Question: I have created a custom xml file that contains some elements that make up the rows in a ListView. I've set the preview of the ListView to be this xml file. I can't figure out how to get rid of the default "Item 1", "Item 2", "Item 3" ... however.
Does anyone have an idea on what could be causing this?
Here's the code as well as a screenshot:
'''
<?xml version="1.0" encoding="utf-8"?>
<LinearLayout xmlns:android="http://schemas.android.com/apk/res/android"
android:orientation="vertical"
android:layout_width="match_parent"
android:layout_height="match_parent"
android:paddingLeft="8dp"
android:paddingRight="8dp">
<ListView android:id="@android:id/list"
android:layout_width="match_parent"
android:layout_height="match_parent"
android:layout_weight="1"
android:drawSelectorOnTop="false">
<!-- Preview: listitem=@layout/my_custom_list_row -->
</ListView>
</LinearLayout>
'''
'''
<?xml version="1.0" encoding="utf-8"?>
<LinearLayout xmlns:android="http://schemas.android.com/apk/res/android"
android:layout_width="fill_parent"
android:layout_height="wrap_content"
android:padding="6dip"
android:orientation="horizontal">
<CheckBox
android:id="@+id/icon"
android:layout_width="wrap_content"
android:layout_height="fill_parent"
android:layout_marginRight="6dip"
/>
<LinearLayout xmlns:android="http://schemas.android.com/apk/res/android"
android:layout_width="fill_parent"
android:layout_height="wrap_content"
android:padding="6dip"
android:orientation="vertical" >
<TextView
android:id="@+id/secondLine"
android:layout_width="fill_parent"
android:layout_height="wrap_content"
android:singleLine="true"
android:ellipsize="marquee"
android:text="Senders Name"
android:textStyle="bold" />
<TextView
android:layout_width="fill_parent"
android:layout_height="wrap_content"
android:gravity="center_vertical"
android:text="Subject"
android:textStyle="italic" />
<TextView
android:layout_width="fill_parent"
android:layout_height="wrap_content"
android:lines="3"
android:gravity="center_vertical"
android:text="Lorem ipsum dolor sit amet, consectetur adipiscing elit. Nulla viverra mattis nulla nec sollicitudin." />
</LinearLayout>
</LinearLayout>
'''

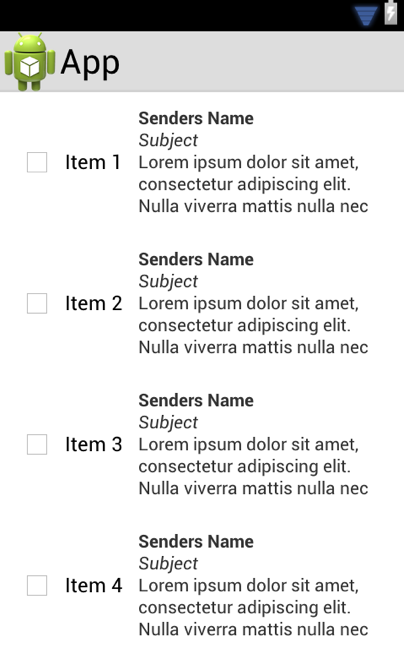
Answer: No, it does not seem possible or this is a bug in the ADT plugin that I keep running into. I get by by just previewing the row to make sure it looks ok. If you need to render UI images you can use something like <URL> to it.